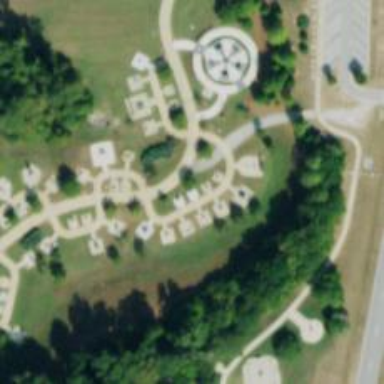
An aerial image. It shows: Historic memorial.